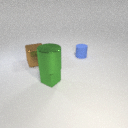
large brown metal cube in front of small blue rubber cylinder